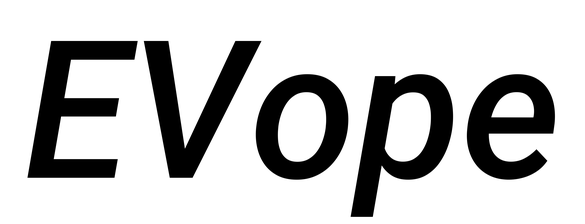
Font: Roboto-Italic_Medium_Italic